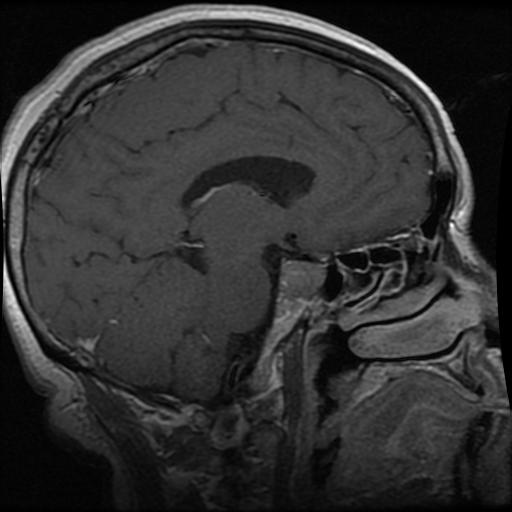
Label: pituitary